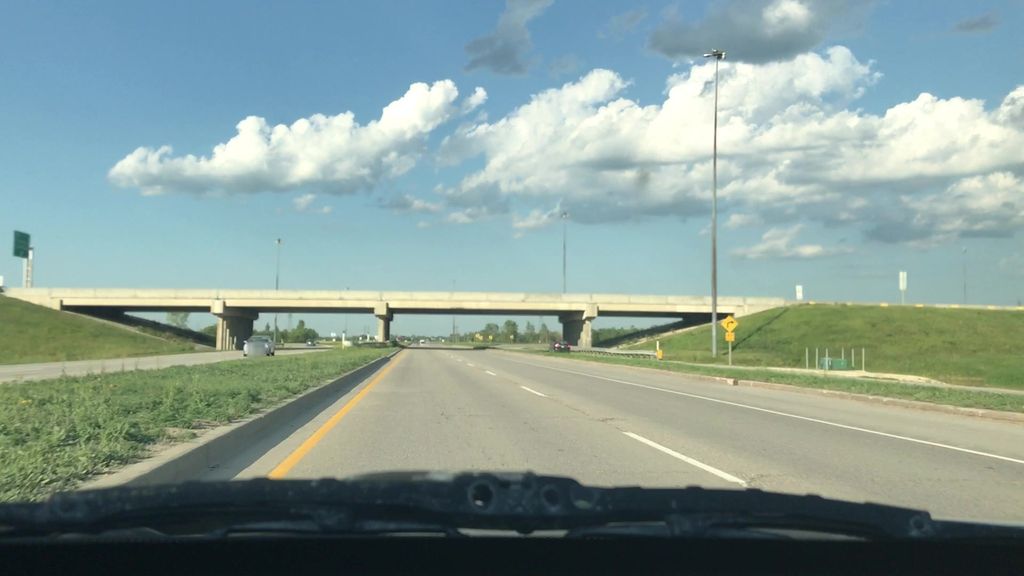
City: winnipeg